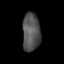
Tissue: skin
Cell type: Others
Senescence score: 0.7387
Nuclear area (px): 669
Mean DAPI intensity: 82.172